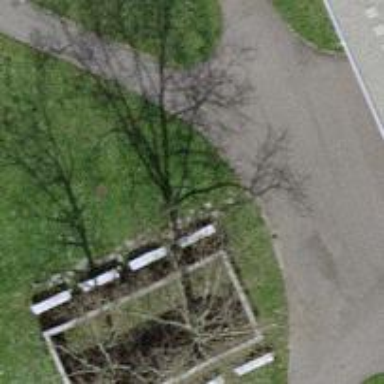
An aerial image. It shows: Bench.